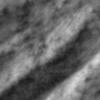
Label: no_change